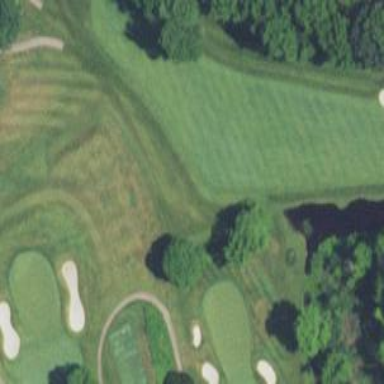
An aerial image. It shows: Golf hole.